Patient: sex F, age 52
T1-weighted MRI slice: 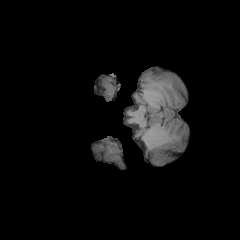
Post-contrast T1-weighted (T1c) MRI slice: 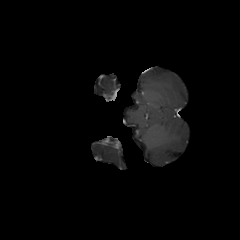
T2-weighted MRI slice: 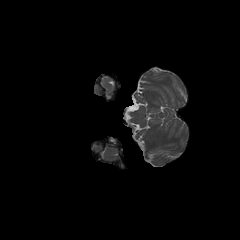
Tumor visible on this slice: no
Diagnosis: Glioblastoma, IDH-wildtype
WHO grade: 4